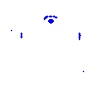
Particle: pion